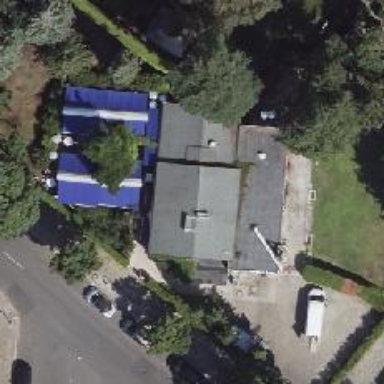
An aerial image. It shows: Restaurant.